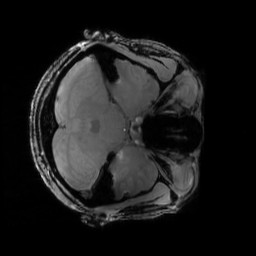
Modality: PDw
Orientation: axial
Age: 24
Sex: female
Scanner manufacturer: siemens
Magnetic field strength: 6.98 T
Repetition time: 1.78 s
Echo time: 0.00386 s